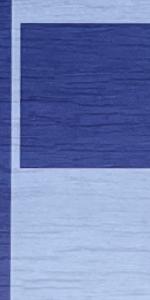
Label: Empty